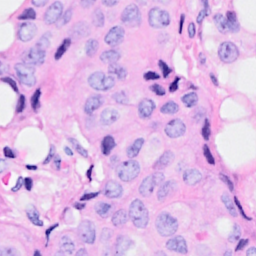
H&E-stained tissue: Breast